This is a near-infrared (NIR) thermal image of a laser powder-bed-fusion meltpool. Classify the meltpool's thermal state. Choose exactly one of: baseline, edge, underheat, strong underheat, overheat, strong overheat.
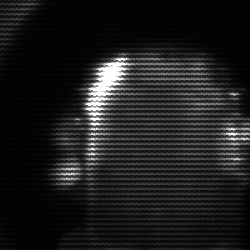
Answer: baseline